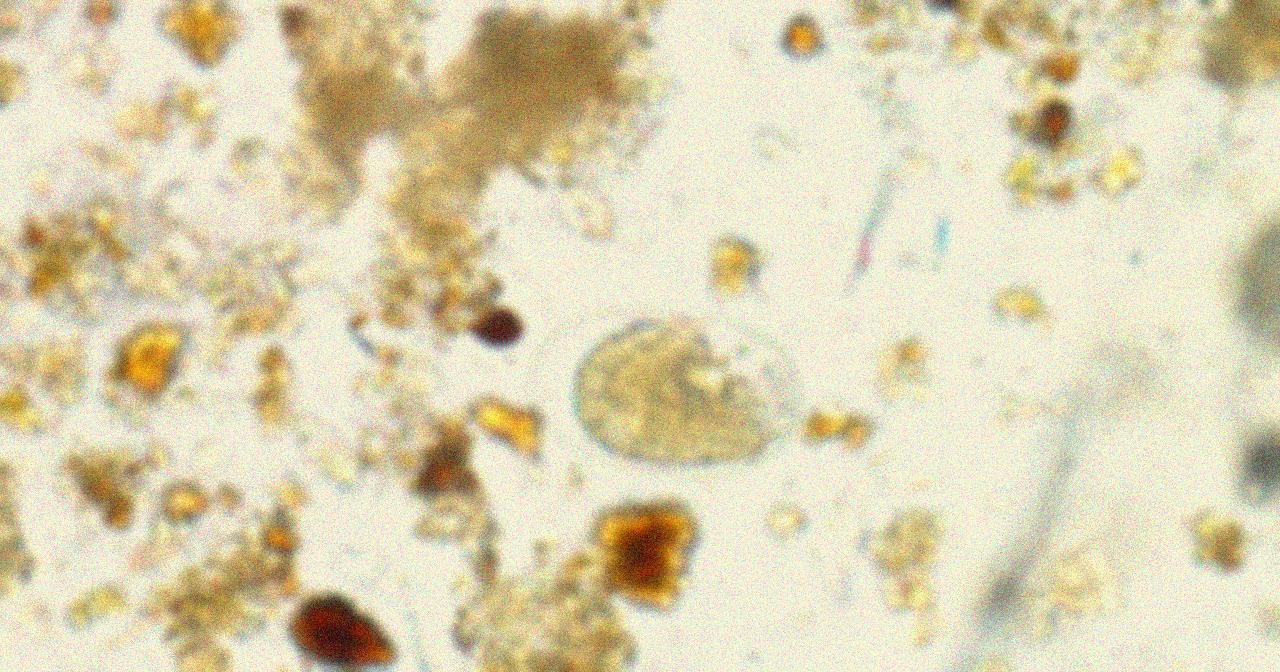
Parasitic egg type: Hookworm egg